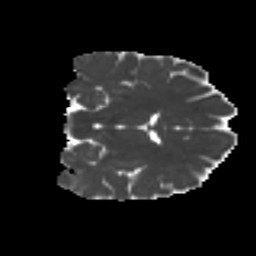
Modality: MD
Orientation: coronal
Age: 33
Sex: female
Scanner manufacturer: ge
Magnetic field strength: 3 T
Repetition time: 7.8 s
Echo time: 0.0606 s